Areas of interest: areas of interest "Temple"
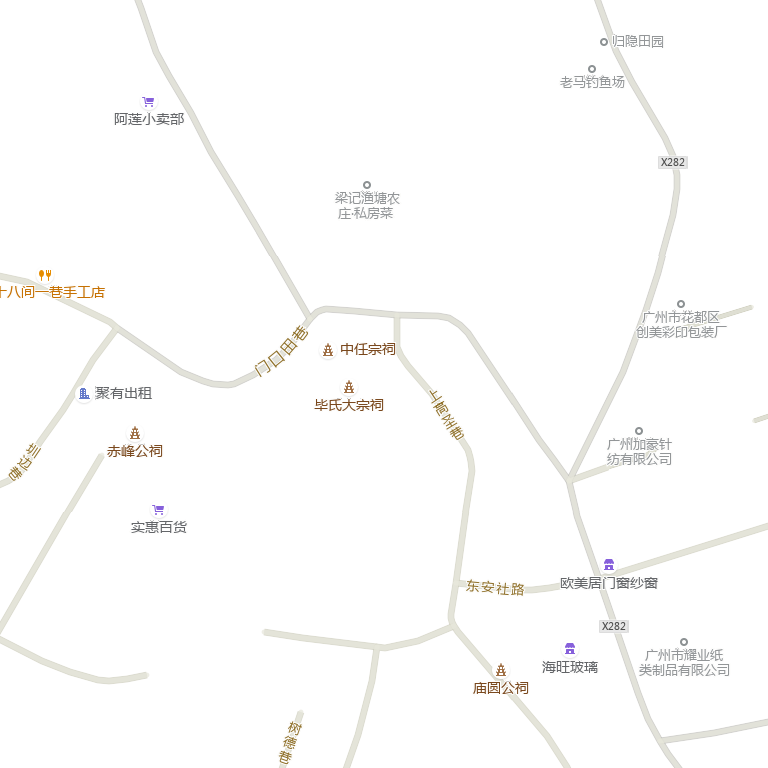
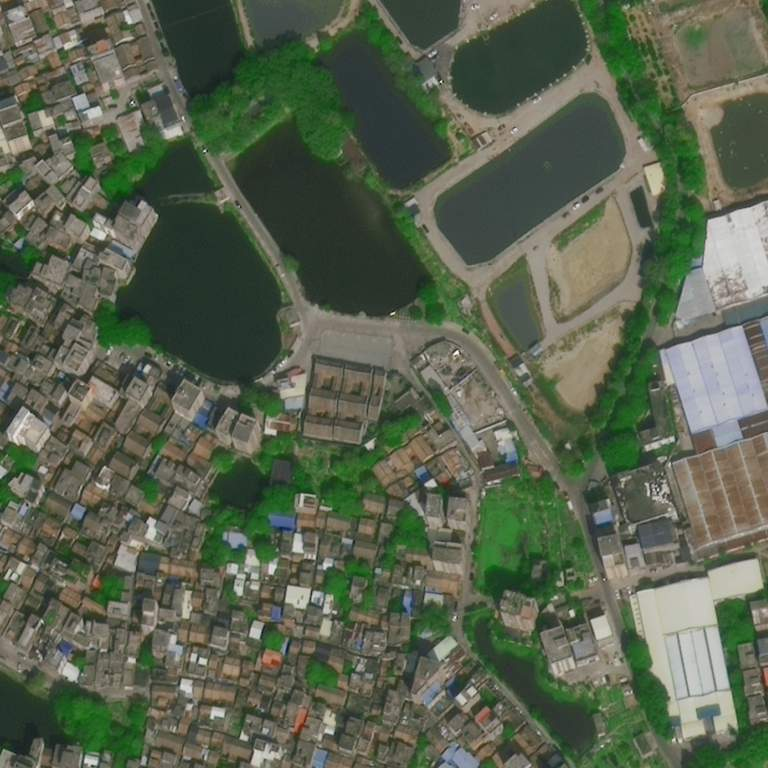